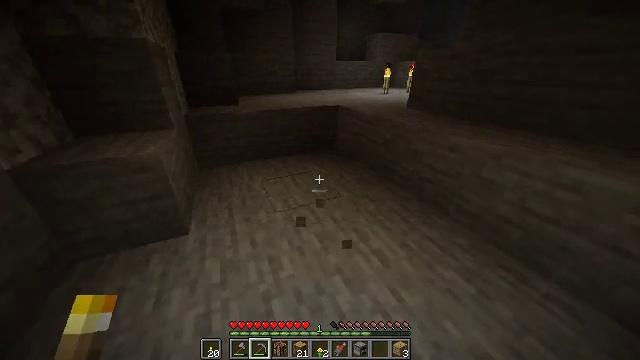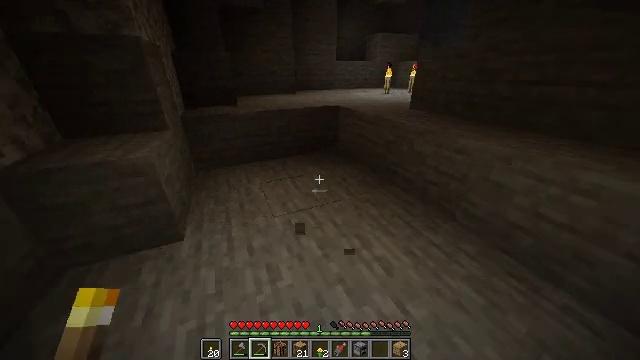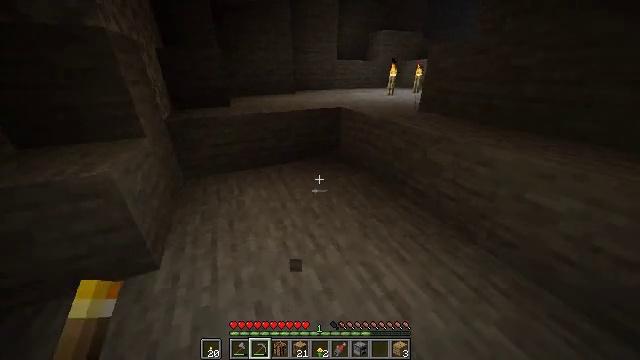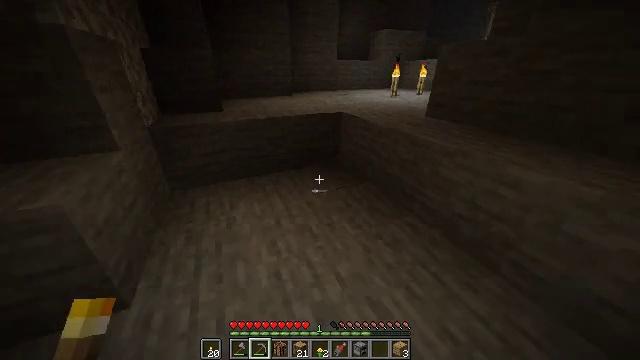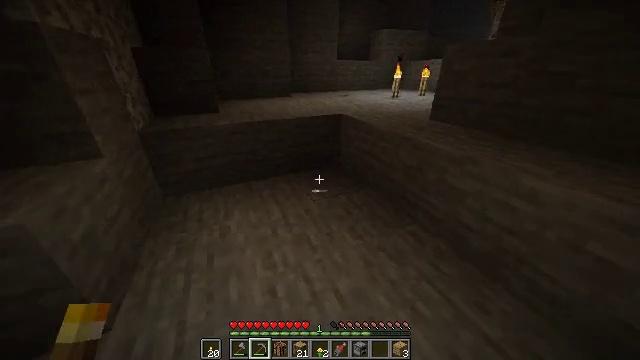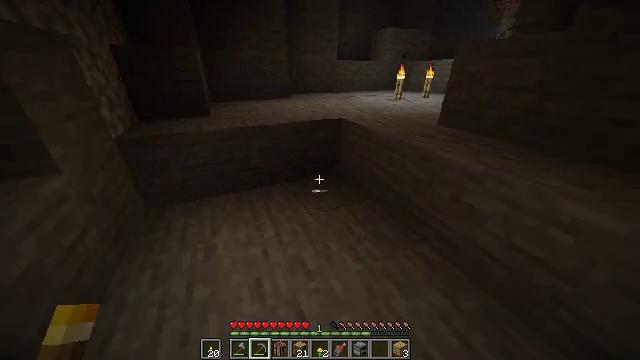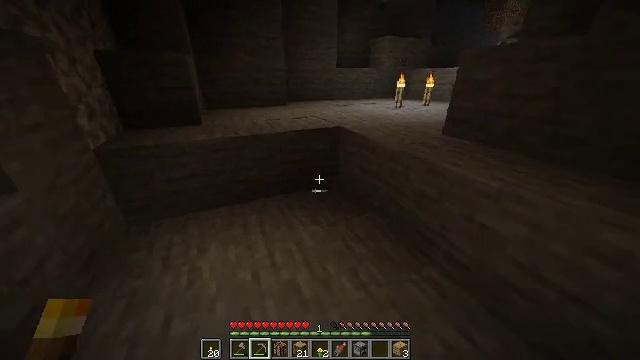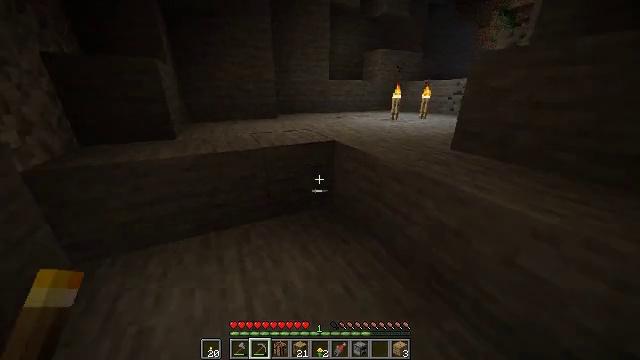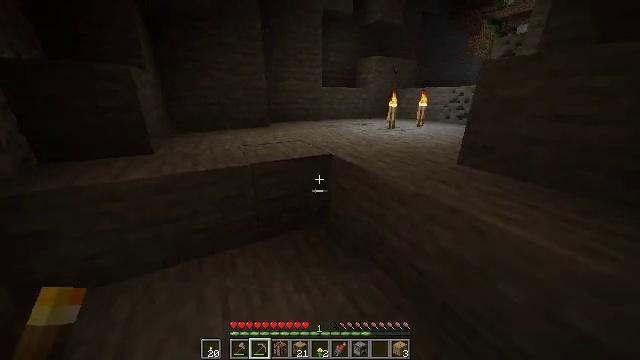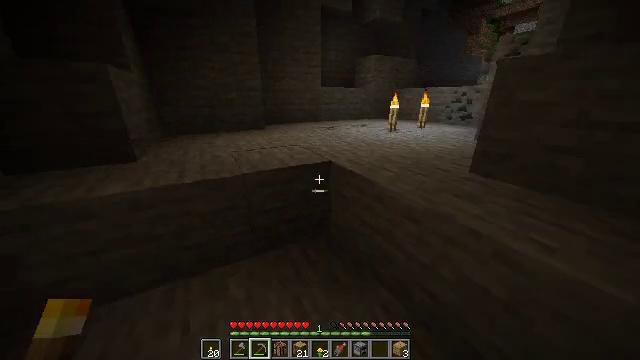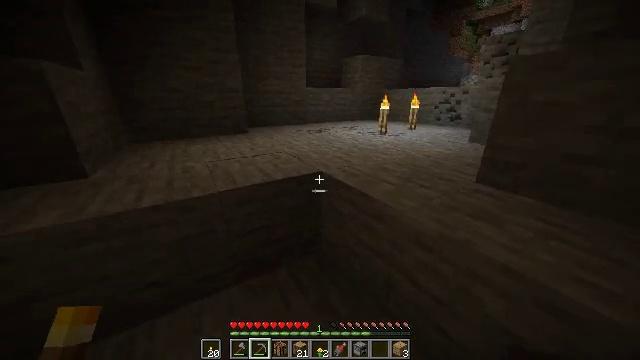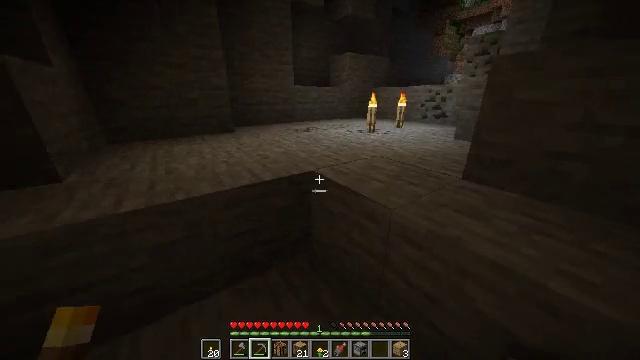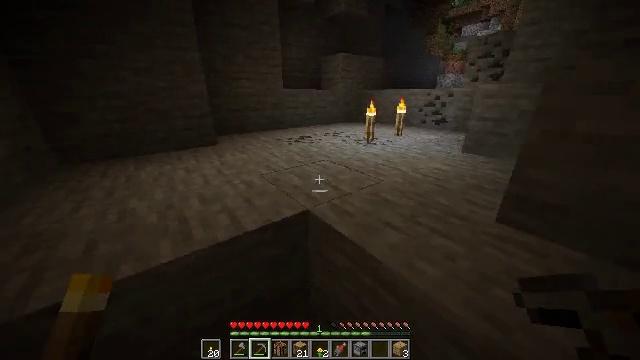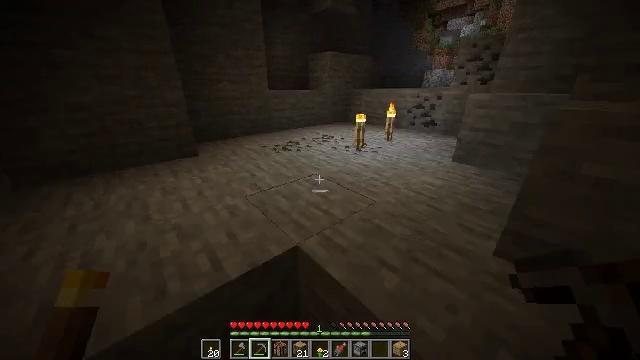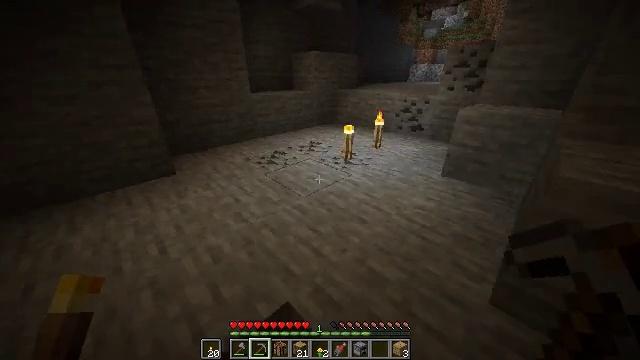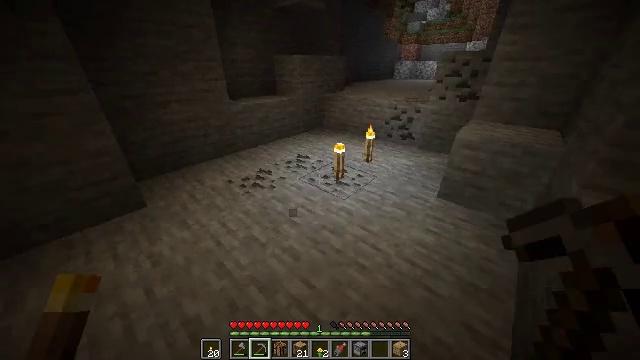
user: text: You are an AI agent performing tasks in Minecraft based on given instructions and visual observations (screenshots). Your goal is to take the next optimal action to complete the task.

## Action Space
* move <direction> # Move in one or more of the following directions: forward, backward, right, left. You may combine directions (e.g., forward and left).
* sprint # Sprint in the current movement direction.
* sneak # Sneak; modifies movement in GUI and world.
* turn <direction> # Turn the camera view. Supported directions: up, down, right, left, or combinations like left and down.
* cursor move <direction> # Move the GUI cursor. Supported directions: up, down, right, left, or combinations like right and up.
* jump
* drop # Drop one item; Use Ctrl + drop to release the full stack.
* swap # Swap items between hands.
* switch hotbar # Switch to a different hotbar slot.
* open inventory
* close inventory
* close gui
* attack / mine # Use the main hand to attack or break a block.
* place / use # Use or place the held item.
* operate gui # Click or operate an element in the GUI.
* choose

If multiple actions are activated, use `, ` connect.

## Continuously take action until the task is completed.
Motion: motion action
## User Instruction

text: Retrieve the torch.
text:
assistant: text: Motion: move forward, sprint
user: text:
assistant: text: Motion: move forward, sprint
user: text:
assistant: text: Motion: move forward, sprint
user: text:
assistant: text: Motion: move forward, sprint
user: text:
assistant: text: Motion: move forward, sprint
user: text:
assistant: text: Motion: move forward, sprint, turn up
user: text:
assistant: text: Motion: move forward, sprint, turn right and up
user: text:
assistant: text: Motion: move forward, sprint, turn right and up
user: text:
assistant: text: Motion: move forward, sprint
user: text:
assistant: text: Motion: move forward, sprint, turn right
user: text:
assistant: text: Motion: move forward, sprint, turn right
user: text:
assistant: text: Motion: move forward, sprint, turn right and down, jump
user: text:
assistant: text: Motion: move forward, sprint, turn right and down, jump
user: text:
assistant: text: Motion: move forward, sprint, turn right and down, jump
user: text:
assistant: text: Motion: move forward, sprint, turn right and down, attack / mine
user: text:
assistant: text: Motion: move forward, sprint, attack / mine
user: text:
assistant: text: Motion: move forward, sprint, attack / mine
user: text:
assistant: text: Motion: move forward, sprint, turn right, attack / mine
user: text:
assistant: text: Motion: move forward, sprint, turn right, attack / mine
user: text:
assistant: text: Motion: move forward, sprint, attack / mine
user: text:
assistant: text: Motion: move forward, sprint, turn right and down, attack / mine
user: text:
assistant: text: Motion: move forward, sprint, turn right and down, attack / mine
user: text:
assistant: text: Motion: move forward, sprint, turn right, attack / mine
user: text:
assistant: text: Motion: move forward, sprint, turn right, attack / mine
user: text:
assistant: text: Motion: move forward, sprint, turn right and down, attack / mine
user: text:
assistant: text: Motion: sprint, turn right, attack / mine
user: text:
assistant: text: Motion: turn right and down, attack / mine
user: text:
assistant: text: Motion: attack / mine
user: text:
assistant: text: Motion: attack / mine
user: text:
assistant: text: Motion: turn right, attack / mine